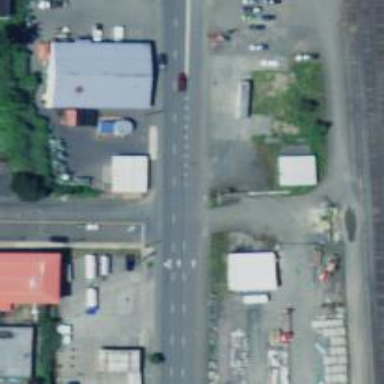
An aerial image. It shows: Stop road.